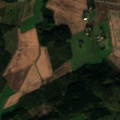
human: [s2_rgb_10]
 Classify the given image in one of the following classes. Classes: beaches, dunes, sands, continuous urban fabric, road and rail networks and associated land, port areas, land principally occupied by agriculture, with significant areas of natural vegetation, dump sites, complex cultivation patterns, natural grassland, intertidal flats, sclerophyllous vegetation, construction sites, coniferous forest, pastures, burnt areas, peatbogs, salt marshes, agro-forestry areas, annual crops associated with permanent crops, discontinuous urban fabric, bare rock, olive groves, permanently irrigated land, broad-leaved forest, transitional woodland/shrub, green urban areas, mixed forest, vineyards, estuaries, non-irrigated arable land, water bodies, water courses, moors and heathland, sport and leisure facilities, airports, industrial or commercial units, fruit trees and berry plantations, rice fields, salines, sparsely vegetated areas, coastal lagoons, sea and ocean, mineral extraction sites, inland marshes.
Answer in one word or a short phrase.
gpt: non-irrigated arable land, land principally occupied by agriculture, with significant areas of natural vegetation, coniferous forest, mixed forest